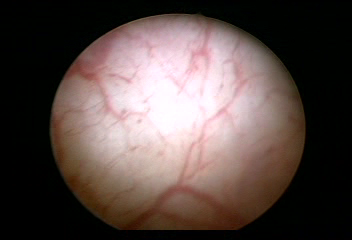
Modality: WLC
Class: Normal mucosa
Bladder cancer association: No